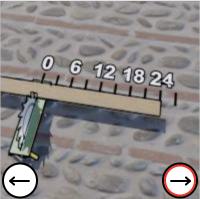
Task: length
Answer: 24
First scale value: 6.0